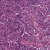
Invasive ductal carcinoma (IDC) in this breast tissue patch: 1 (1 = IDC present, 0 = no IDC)